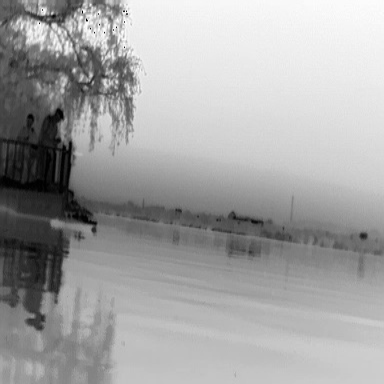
There is a canoe in the infrared image.